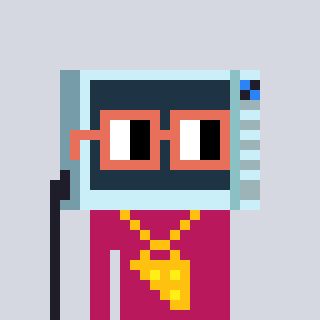
a pixel art character with square orange glasses, a microwave-shaped head and a darkpink-colored body on a cool background